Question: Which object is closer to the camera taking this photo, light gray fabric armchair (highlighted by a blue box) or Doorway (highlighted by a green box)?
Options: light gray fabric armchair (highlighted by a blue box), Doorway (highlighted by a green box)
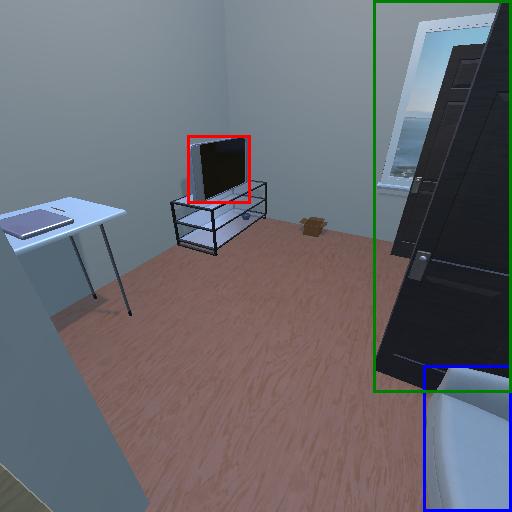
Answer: light gray fabric armchair (highlighted by a blue box)